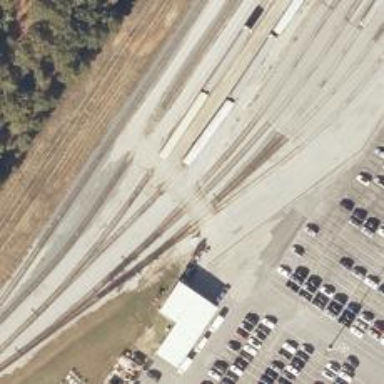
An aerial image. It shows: Rail spur service.